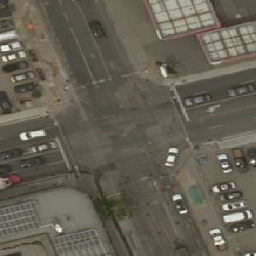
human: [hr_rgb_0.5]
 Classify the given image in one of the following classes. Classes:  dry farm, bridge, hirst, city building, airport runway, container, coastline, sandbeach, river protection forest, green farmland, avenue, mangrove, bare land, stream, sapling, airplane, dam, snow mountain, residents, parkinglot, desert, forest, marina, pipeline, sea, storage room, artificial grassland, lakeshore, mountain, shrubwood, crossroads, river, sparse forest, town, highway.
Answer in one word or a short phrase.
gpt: crossroads